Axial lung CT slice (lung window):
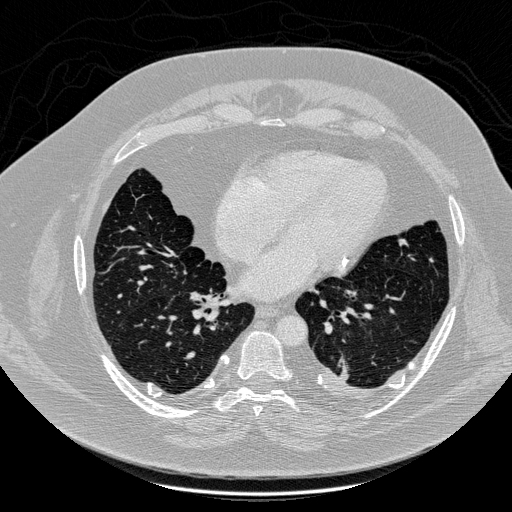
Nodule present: no